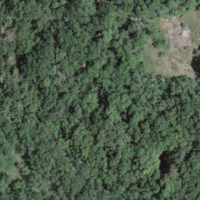
EUNIS habitat code: 41
Species observed at this site:
Cardamine heptaphylla